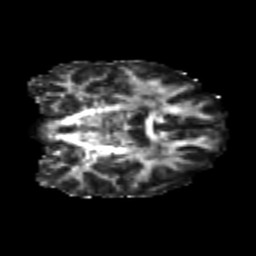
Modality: FA
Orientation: coronal
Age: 24
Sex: female
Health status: healthy
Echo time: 0.074 s